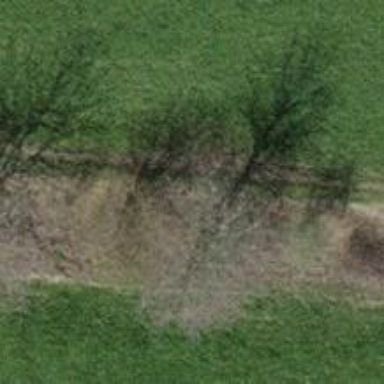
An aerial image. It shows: Hedge acting as barrier.